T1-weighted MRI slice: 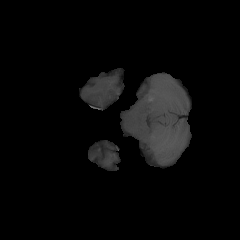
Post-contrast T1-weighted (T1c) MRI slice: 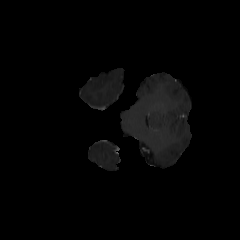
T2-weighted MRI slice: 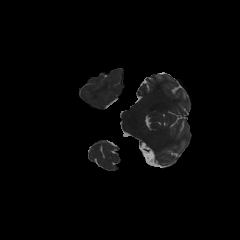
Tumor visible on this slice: no